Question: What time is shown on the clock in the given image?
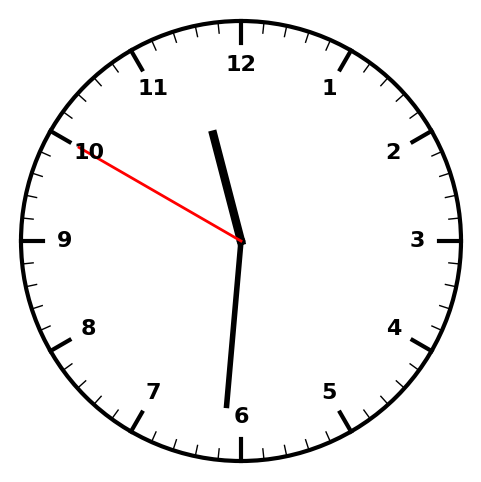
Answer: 11:30:50